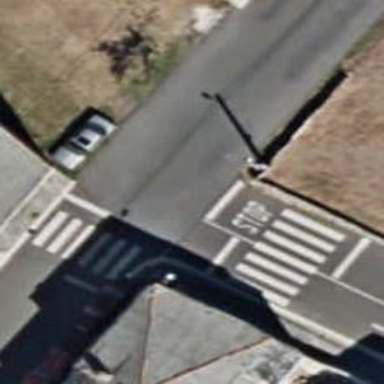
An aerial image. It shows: Stop road.